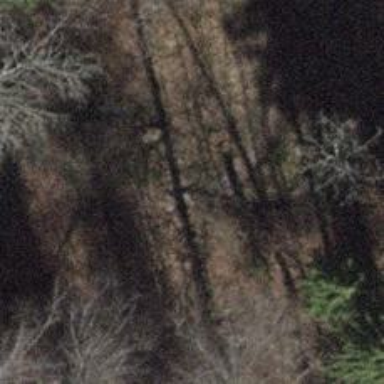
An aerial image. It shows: Compacted path.